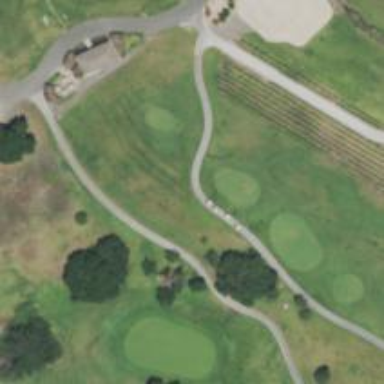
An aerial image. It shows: Footway resembling golf path at the Eagle Vines Golf Course.